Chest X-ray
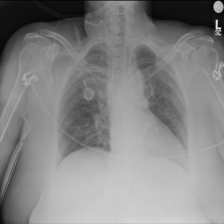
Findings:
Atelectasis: negative
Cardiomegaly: negative
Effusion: negative
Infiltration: negative
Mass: negative
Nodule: negative
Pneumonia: negative
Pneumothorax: negative
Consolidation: negative
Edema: negative
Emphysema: negative
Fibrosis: negative
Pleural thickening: negative
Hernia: negative